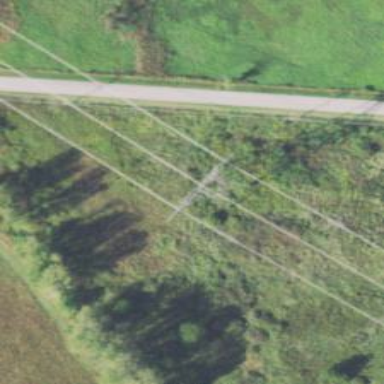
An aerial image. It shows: Lattice structure tower used for power distribution.